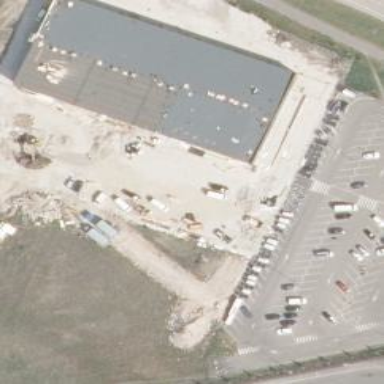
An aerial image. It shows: Asphalt parking lot.